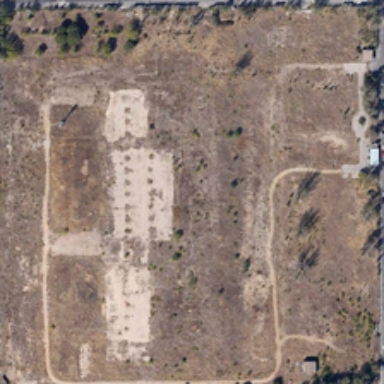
Some green trees and three roads are around a square bareland .